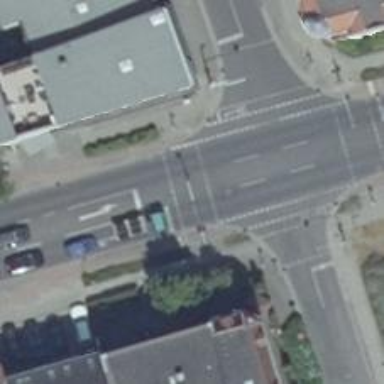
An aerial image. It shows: Traffic signals at road crossing.